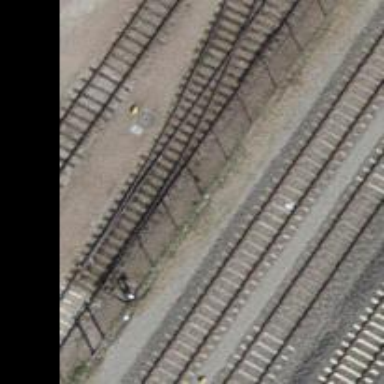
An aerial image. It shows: Railway switch.